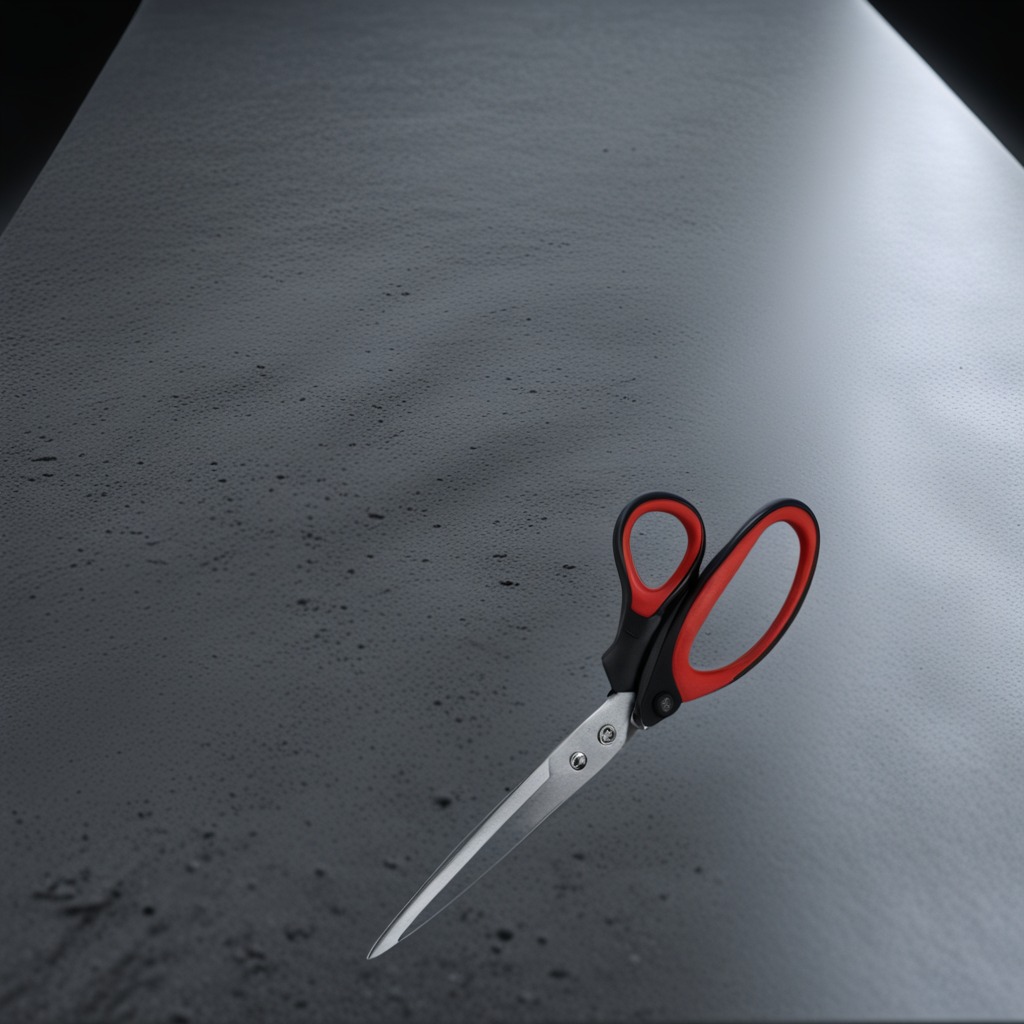
A scissor is lying on the granite table inside a workshop at night.